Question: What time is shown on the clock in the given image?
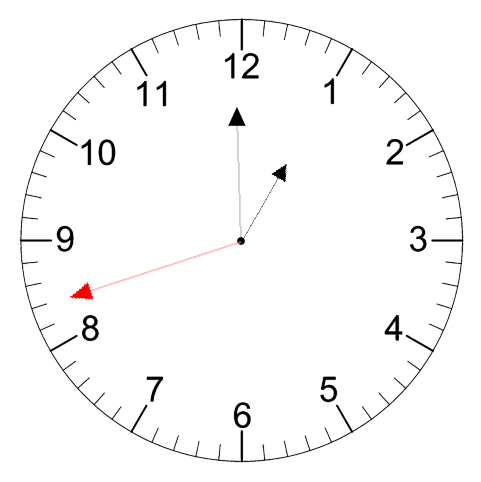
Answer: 12:59:42